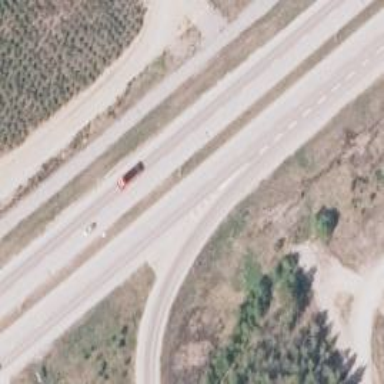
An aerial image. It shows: Tertiary trunk link road with asphalt surface.